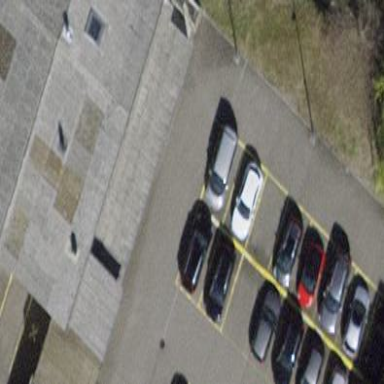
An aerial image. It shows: Group of garages.